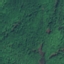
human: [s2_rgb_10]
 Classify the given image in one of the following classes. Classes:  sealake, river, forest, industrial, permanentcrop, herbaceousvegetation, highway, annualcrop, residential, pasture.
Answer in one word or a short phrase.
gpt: Forest